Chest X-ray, PA view. Patient: 52 years old, sex F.
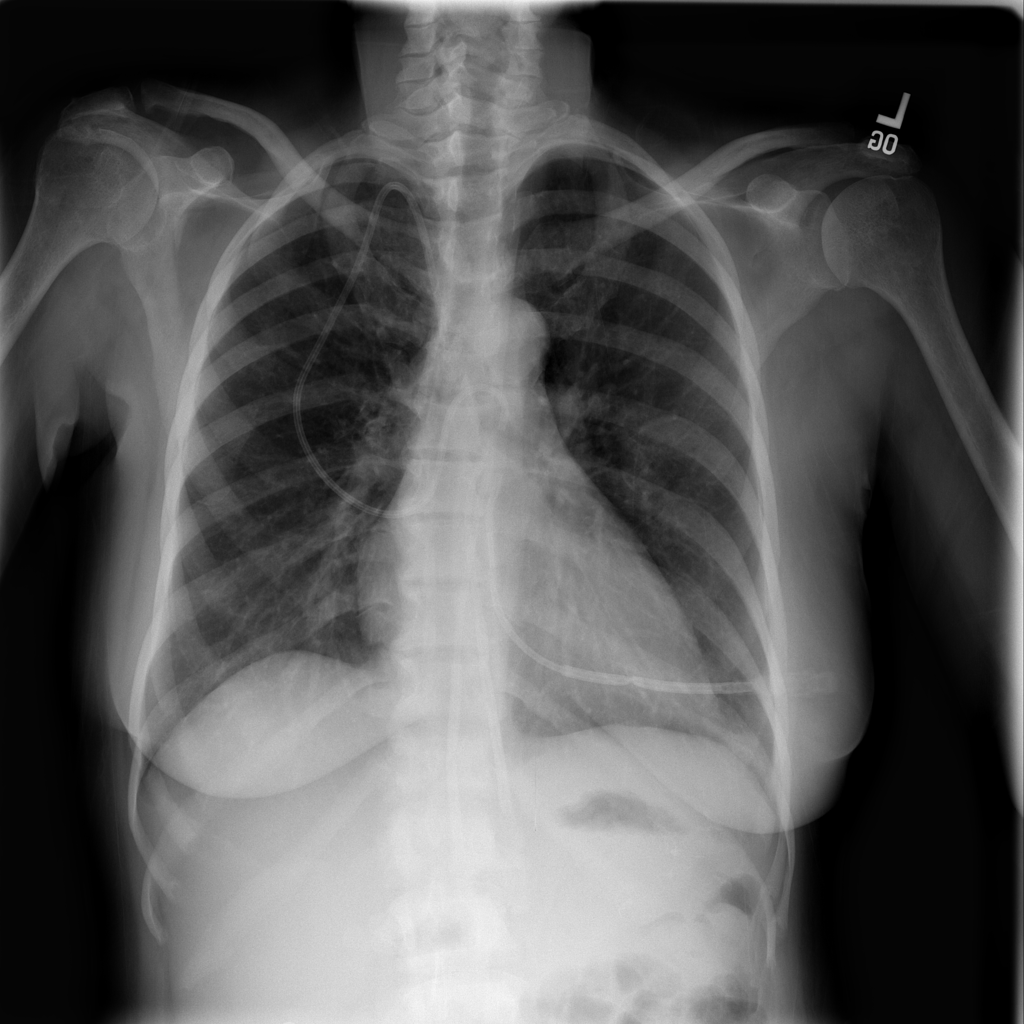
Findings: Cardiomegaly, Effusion